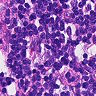
Metastatic tissue present: no